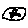
Label: bird